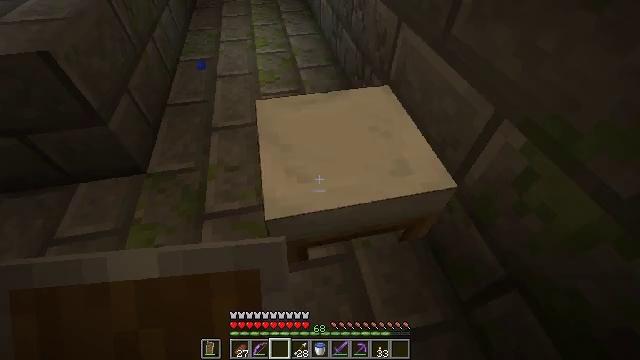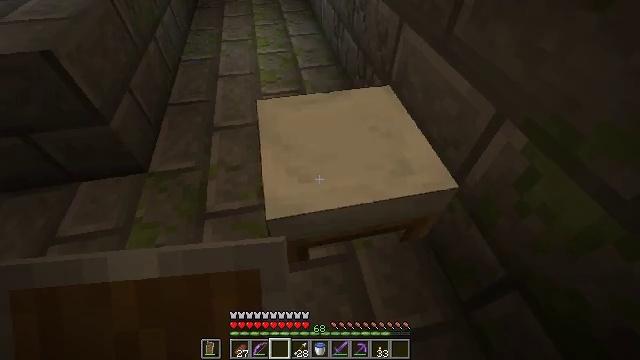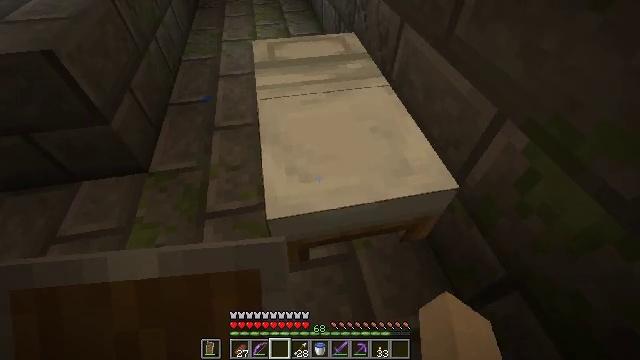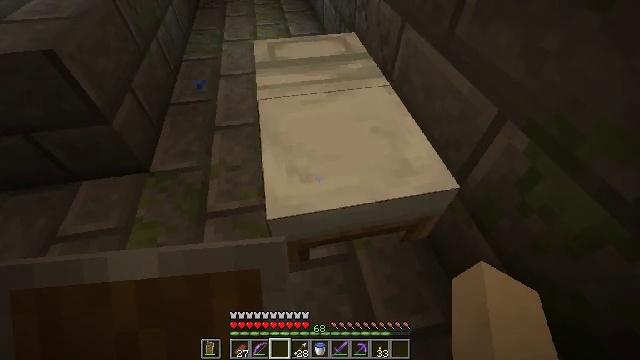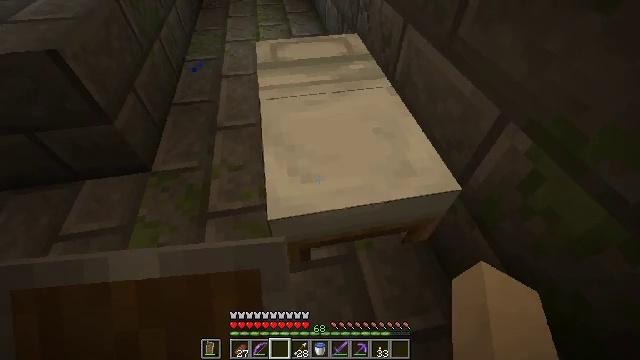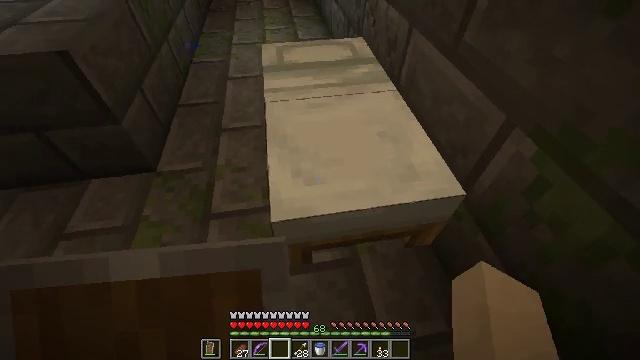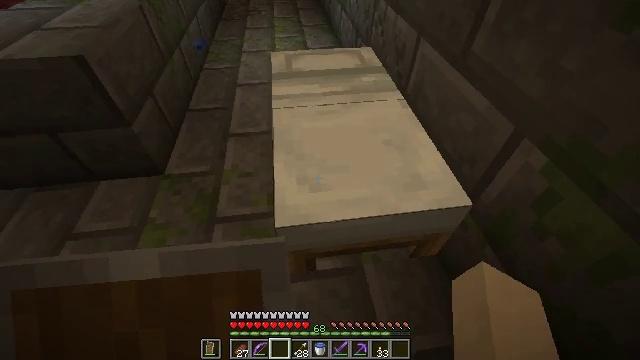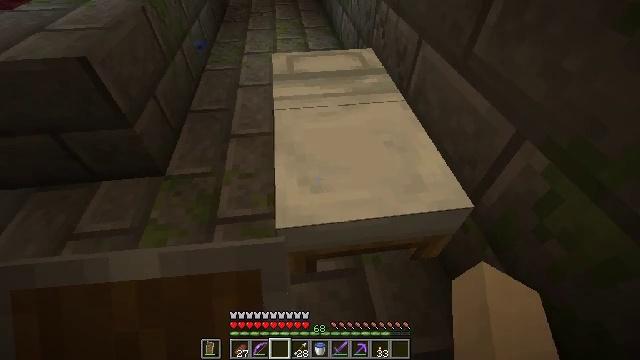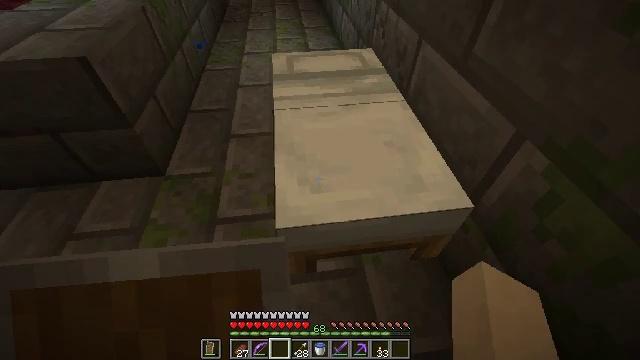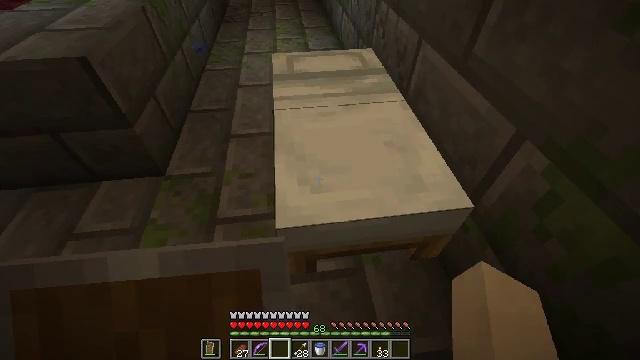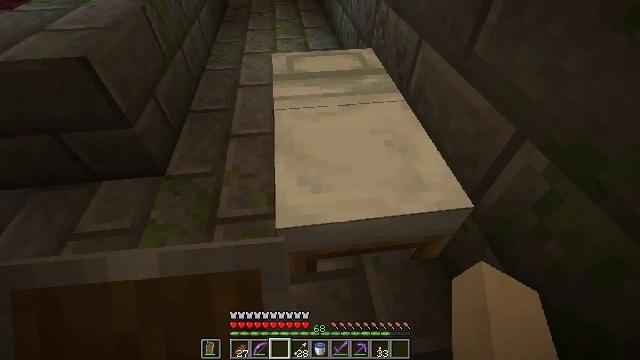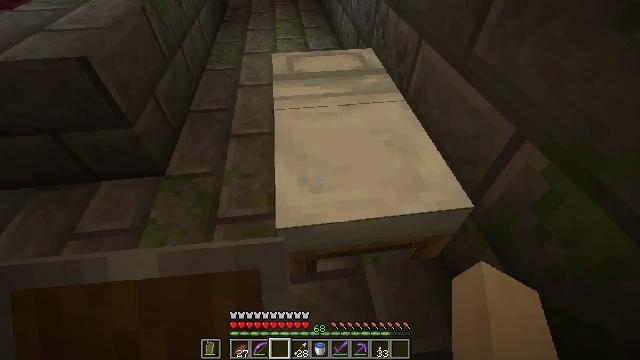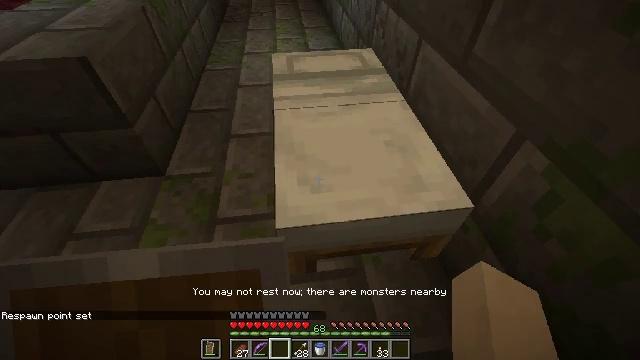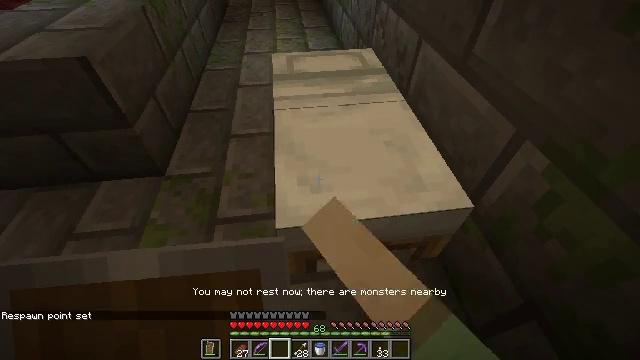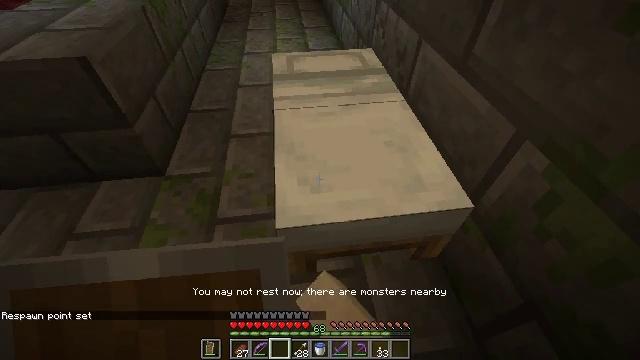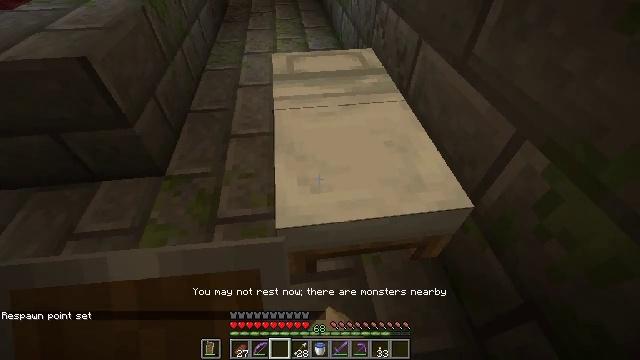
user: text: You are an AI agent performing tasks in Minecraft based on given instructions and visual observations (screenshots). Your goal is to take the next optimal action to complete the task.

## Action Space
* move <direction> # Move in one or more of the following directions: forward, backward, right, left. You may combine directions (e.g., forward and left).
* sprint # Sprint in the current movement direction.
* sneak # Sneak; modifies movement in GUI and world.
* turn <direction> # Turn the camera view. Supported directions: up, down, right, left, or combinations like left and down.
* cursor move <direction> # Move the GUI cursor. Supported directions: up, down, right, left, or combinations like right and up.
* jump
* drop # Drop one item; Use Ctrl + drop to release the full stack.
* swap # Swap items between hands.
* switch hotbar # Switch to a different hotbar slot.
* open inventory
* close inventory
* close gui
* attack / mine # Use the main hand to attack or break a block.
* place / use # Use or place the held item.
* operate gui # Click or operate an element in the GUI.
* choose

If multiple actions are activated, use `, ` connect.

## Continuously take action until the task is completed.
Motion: motion action
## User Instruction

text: Break the white bed to relocate it.
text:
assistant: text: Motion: no_op
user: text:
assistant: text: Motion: no_op
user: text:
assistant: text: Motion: no_op
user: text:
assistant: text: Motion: no_op
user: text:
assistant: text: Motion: turn left
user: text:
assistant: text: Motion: turn left and up
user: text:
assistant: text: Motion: use / place
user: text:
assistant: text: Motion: use / place
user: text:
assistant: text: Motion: use / place
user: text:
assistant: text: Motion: no_op
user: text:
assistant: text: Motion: no_op
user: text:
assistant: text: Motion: no_op
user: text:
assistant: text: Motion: no_op
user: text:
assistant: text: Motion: no_op
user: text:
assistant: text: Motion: no_op
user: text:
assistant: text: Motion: no_op
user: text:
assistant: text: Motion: no_op
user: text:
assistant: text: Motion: no_op
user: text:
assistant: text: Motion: no_op
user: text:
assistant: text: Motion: no_op
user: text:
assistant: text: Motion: no_op
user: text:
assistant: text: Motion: no_op
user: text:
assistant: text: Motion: no_op
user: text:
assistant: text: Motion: no_op
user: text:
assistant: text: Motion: no_op
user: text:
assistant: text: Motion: no_op
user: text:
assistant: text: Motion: no_op
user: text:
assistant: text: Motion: no_op
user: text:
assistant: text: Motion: no_op
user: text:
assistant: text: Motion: no_op